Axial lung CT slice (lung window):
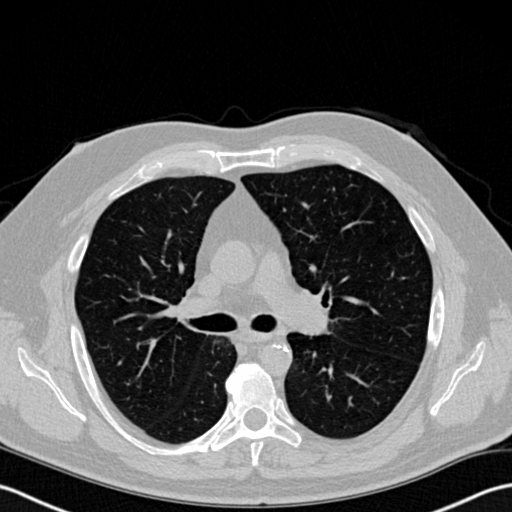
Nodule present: no